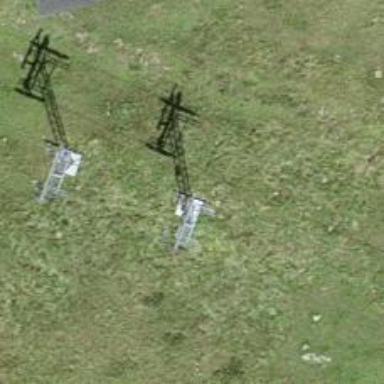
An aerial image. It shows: Pylon used for aerialway.